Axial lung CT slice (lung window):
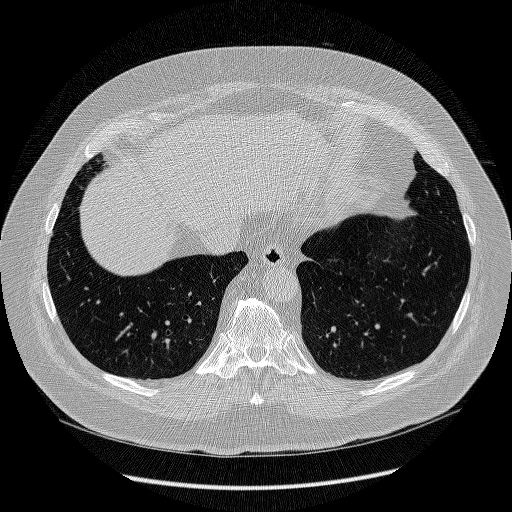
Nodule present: no